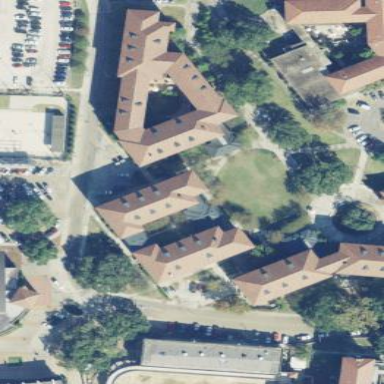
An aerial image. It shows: Dormitory building.